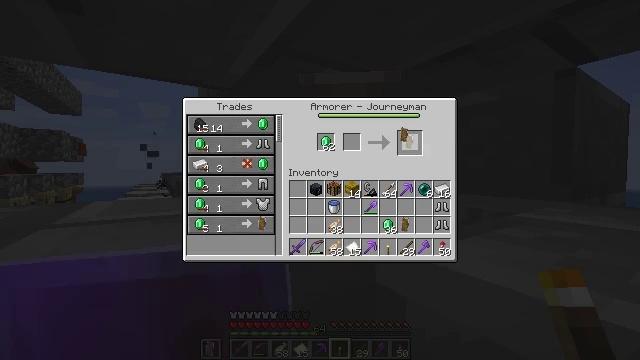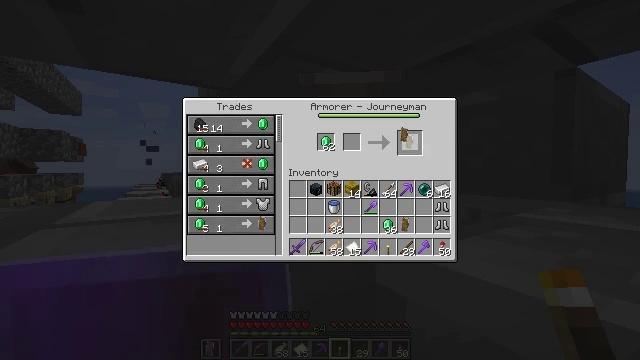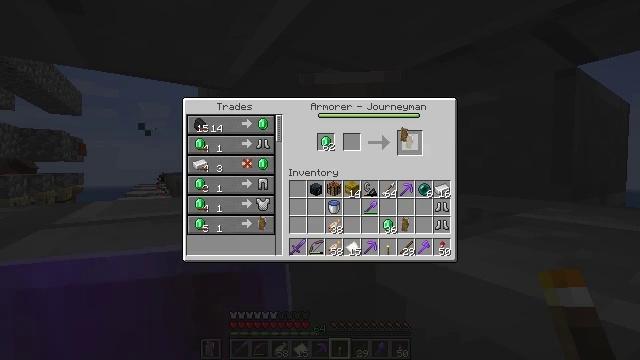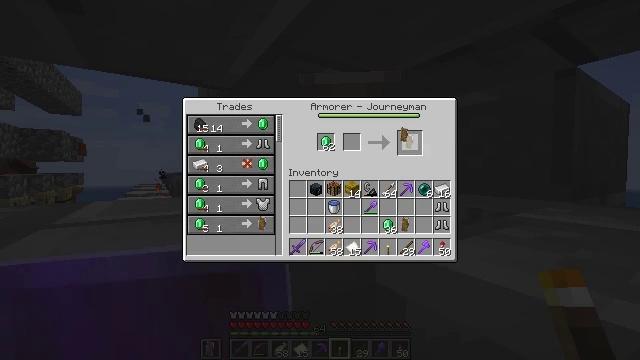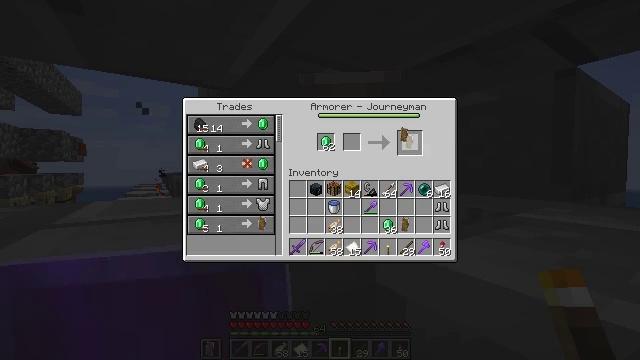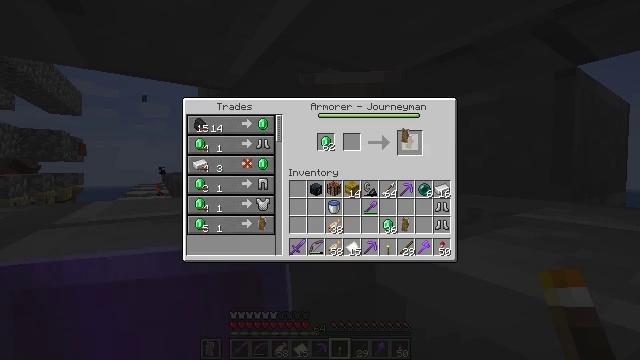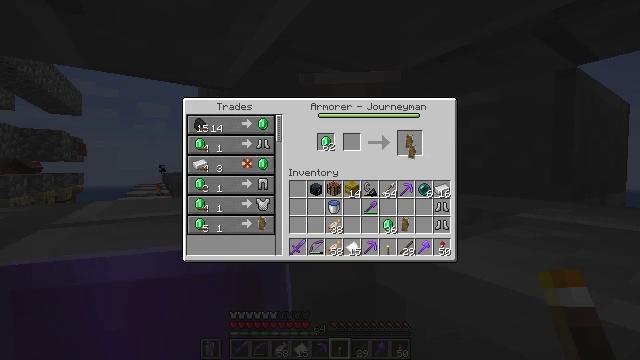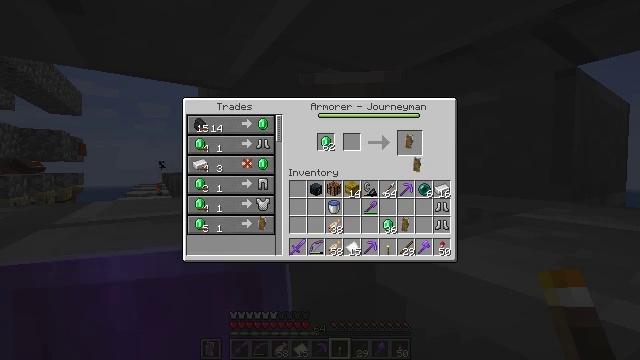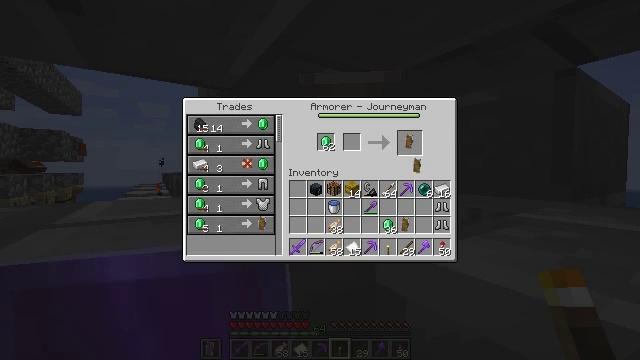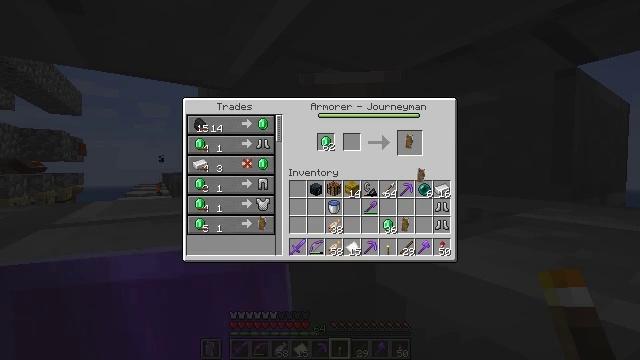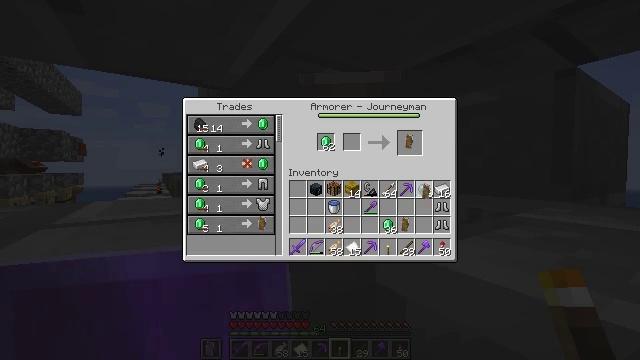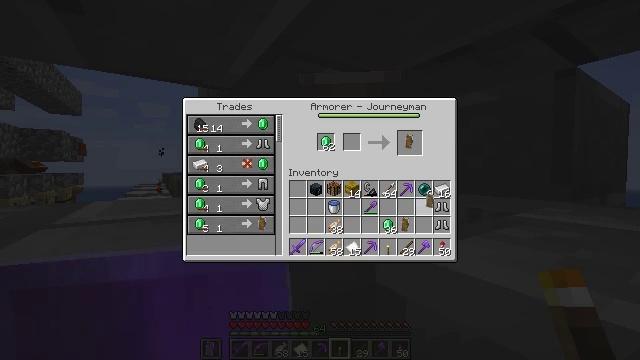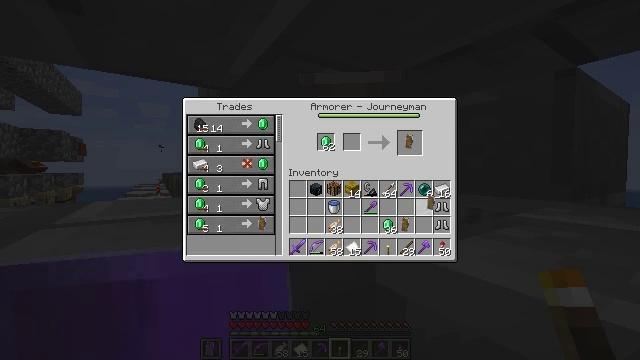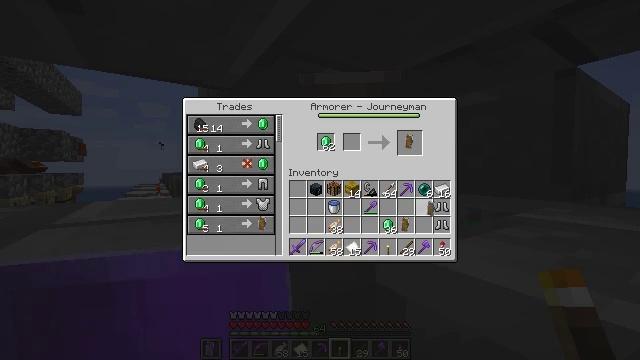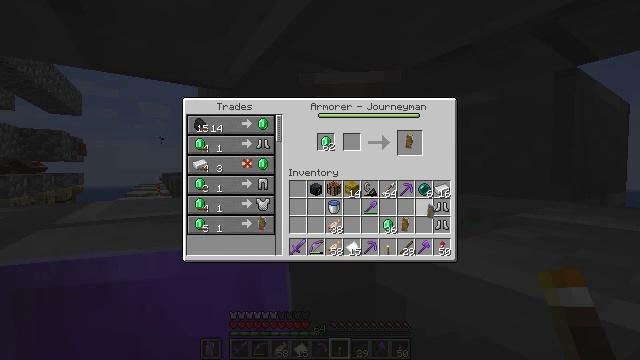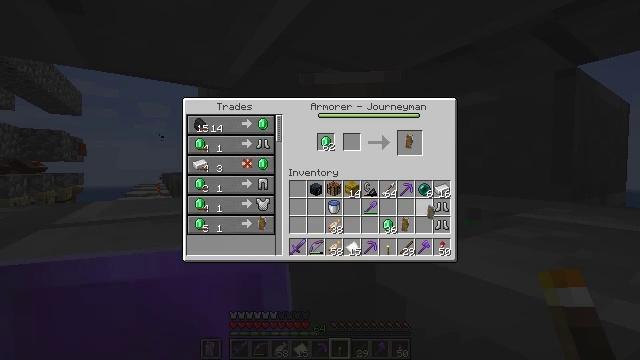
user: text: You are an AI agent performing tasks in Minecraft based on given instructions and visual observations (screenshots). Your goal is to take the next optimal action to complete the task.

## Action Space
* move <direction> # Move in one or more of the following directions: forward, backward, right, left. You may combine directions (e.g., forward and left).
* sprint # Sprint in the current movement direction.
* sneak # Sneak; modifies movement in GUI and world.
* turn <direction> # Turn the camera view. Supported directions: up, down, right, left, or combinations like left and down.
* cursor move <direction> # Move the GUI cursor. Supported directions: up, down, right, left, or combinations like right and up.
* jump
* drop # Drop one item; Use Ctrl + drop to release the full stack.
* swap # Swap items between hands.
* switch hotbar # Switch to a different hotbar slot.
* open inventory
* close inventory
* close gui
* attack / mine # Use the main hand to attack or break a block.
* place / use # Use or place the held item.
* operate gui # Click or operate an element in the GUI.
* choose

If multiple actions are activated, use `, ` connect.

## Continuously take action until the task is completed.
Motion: motion action
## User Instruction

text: Combine materials to craft chainmail leggings.
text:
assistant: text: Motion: no_op
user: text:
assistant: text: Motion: no_op
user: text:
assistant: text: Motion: no_op
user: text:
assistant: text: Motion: no_op
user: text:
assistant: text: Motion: no_op
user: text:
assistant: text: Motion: turn right and down
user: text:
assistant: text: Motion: turn down
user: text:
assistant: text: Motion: no_op
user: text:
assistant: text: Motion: turn down
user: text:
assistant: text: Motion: turn down
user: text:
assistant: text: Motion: turn down
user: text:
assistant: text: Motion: no_op
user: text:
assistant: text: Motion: no_op
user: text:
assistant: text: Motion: no_op
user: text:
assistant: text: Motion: no_op
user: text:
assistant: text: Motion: no_op
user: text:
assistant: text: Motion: no_op
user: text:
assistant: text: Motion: no_op
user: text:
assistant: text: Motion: no_op
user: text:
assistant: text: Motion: no_op
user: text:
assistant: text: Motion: no_op
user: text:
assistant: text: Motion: attack / mine
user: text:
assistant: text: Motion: attack / mine
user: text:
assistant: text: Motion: no_op
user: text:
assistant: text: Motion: no_op
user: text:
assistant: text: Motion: no_op
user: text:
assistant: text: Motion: no_op
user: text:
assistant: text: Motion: no_op
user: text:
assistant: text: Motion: no_op
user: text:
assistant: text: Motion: no_op